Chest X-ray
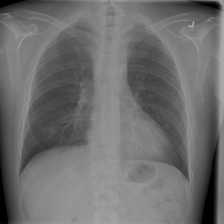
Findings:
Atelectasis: negative
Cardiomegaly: negative
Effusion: negative
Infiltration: negative
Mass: negative
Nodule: negative
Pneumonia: negative
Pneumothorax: negative
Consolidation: negative
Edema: negative
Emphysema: negative
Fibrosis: negative
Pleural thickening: negative
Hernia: negative